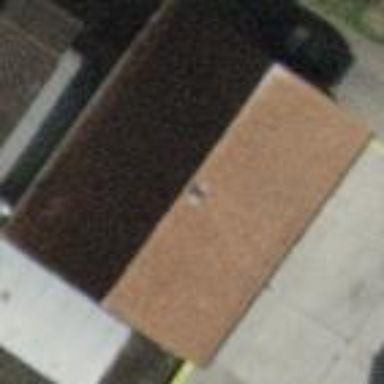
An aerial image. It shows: Pitched roof building.